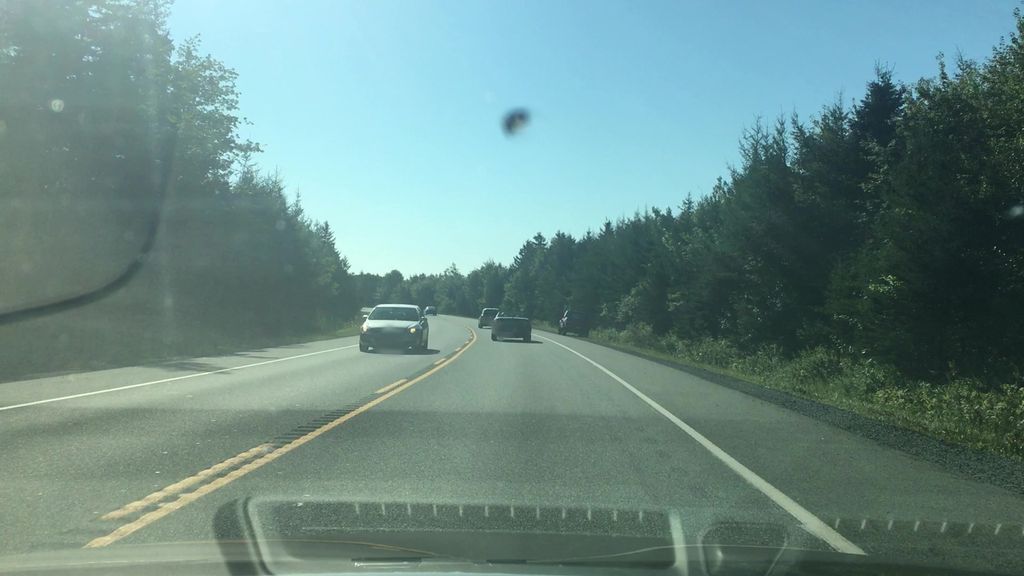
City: halifax